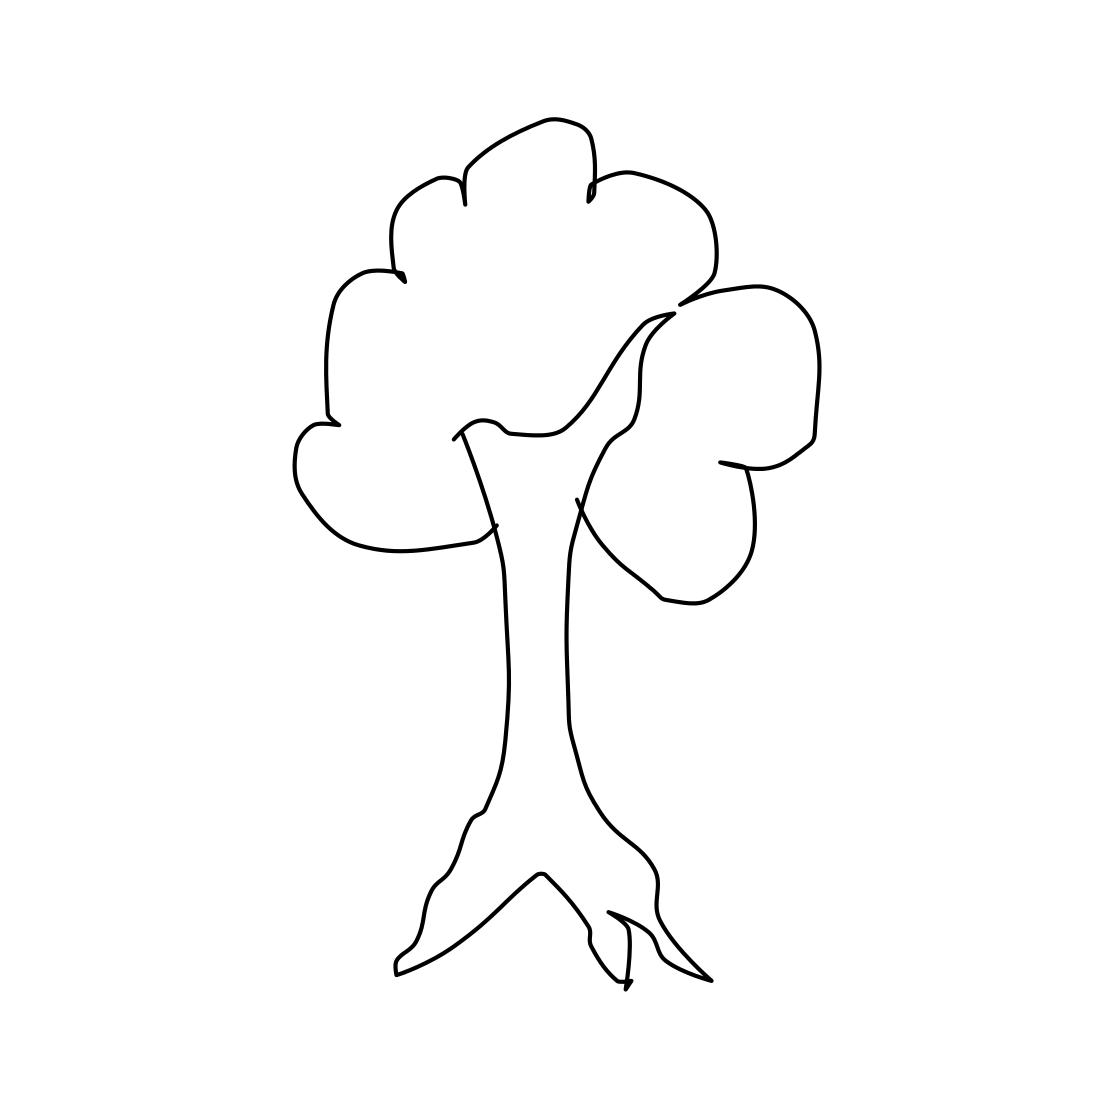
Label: tree